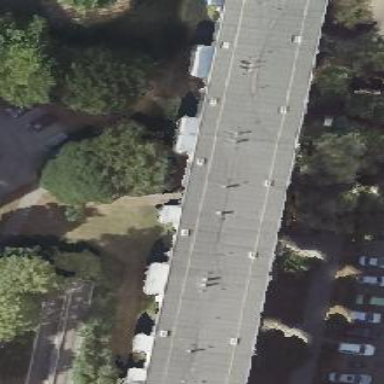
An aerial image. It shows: Flat-roofed apartment building with tar paper roofing.